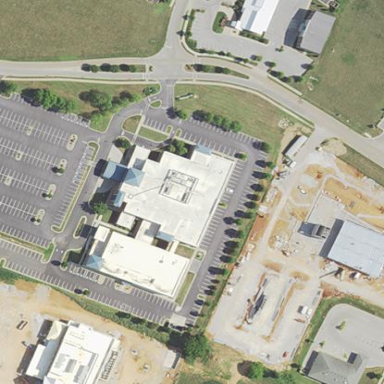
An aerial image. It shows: Clinic building.